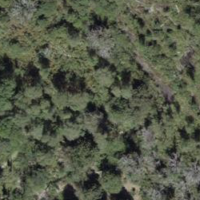
EUNIS habitat code: 41
Species observed at this site:
Actinidia chinensis